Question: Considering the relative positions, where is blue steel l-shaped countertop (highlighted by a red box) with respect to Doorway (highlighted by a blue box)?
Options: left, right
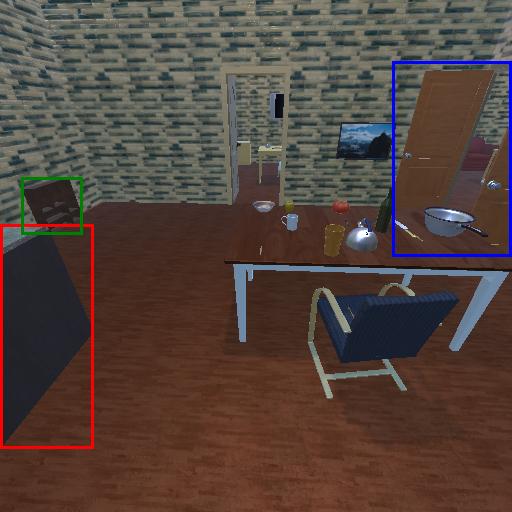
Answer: left